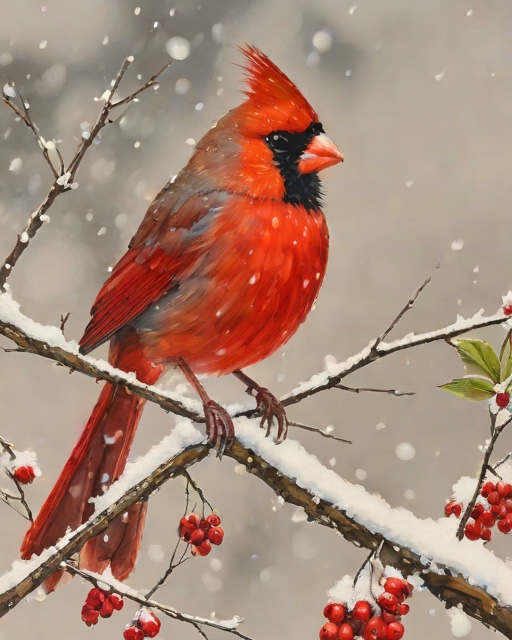
Category: Holiday